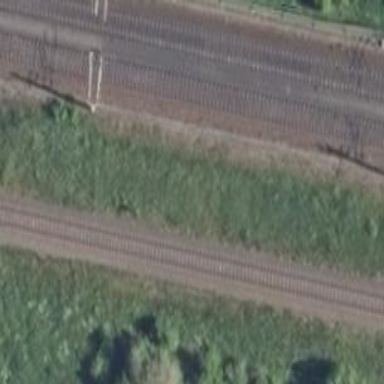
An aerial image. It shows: Solitary milestone along the railway.